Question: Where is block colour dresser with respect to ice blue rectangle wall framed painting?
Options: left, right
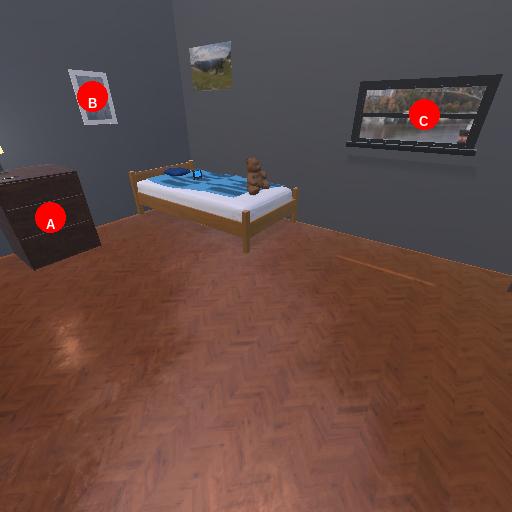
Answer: left